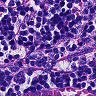
Metastatic tissue present: no